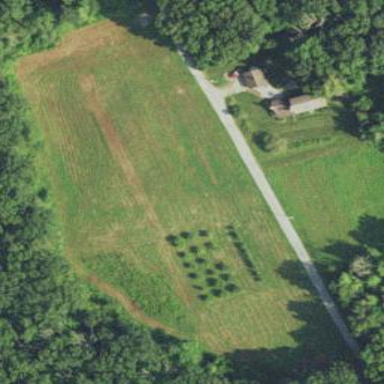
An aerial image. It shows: Orchard.